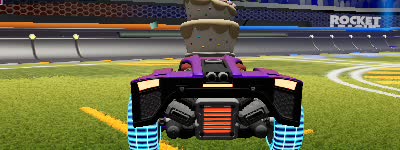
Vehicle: breakout